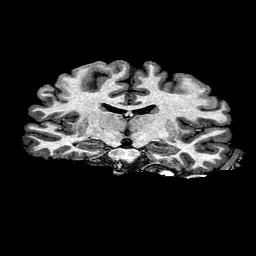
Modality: T1w
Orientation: sagittal
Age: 23
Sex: male
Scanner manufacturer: ge
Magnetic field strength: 3 T
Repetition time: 7.66 s
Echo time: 0.003476 s